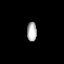
Tissue: prostate
Cell type: T cells
Senescence score: 0.3018
Nuclear area (px): 179
Mean DAPI intensity: 182.955